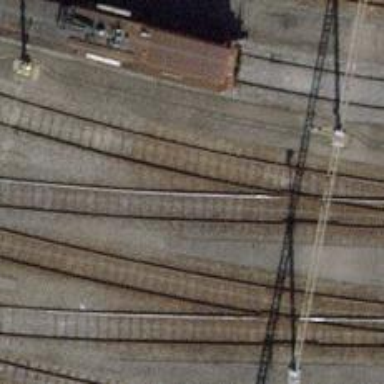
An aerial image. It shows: Single-track electrified railway yard with contact line electrification.